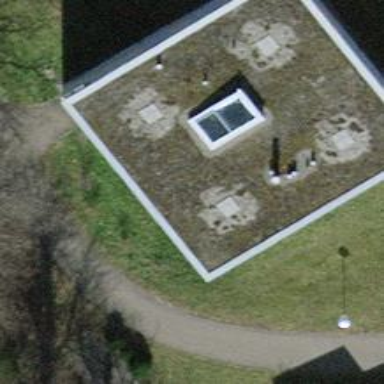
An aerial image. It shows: Building with flat roof.